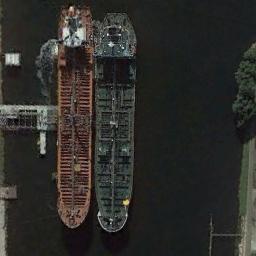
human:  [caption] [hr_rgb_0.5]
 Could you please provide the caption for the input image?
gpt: There are two ships in the black water on the shore .

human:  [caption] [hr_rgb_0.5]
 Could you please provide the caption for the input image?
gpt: The two cargo ships of different colors are docked at the dock and the water is deep blue .

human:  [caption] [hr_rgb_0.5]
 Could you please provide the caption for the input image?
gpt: An orange tanker and a green tanker docked at the dock .

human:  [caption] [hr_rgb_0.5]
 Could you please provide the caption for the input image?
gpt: There are two different colored ships in the sea .

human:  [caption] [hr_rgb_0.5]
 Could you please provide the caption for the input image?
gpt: There are two ships at the harbor .